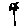
Label: flower